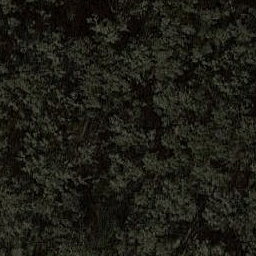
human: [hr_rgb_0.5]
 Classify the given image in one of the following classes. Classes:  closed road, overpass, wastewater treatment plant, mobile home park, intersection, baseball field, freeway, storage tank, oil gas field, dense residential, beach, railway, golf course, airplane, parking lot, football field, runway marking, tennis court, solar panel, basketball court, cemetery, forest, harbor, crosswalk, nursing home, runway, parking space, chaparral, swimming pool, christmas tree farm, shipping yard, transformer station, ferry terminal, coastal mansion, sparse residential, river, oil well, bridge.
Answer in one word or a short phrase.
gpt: forest